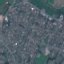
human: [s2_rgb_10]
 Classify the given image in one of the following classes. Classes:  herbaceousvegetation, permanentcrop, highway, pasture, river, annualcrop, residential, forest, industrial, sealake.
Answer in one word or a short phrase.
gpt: Residential